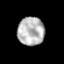
Tissue: prostate
Cell type: Myeloid cells
Senescence score: 0.2936
Nuclear area (px): 739
Mean DAPI intensity: 184.07